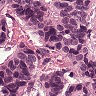
Metastatic tissue present: yes